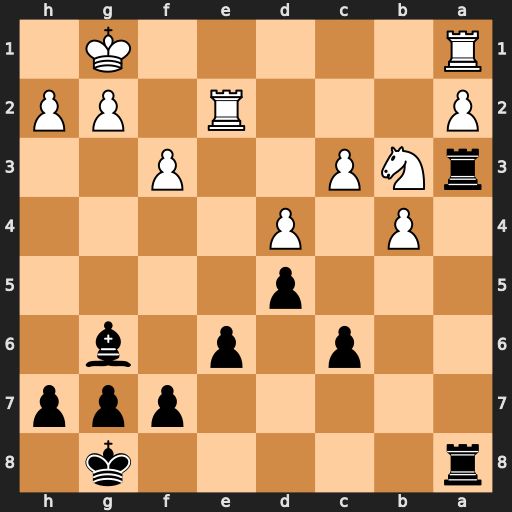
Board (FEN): r5k1/5ppp/2p1p1b1/3p4/1P1P4/rNP2P2/P3R1PP/R5K1
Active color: b
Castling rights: -
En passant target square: -
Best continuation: Rxb3 axb3 Rxa1+